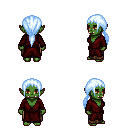
a pixel art fantasy rpg character, female body template, orc, green skin, red robe, robe skirt, white cyan ponytail hairstyle, four views (front, back, left, right), 2x2 character sprite sheet, small pixel art, hard edges, no anti-aliasing